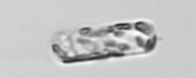
Label: Dactyliosolen_fragilissimus